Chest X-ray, PA view. Patient: 60 years old, sex M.
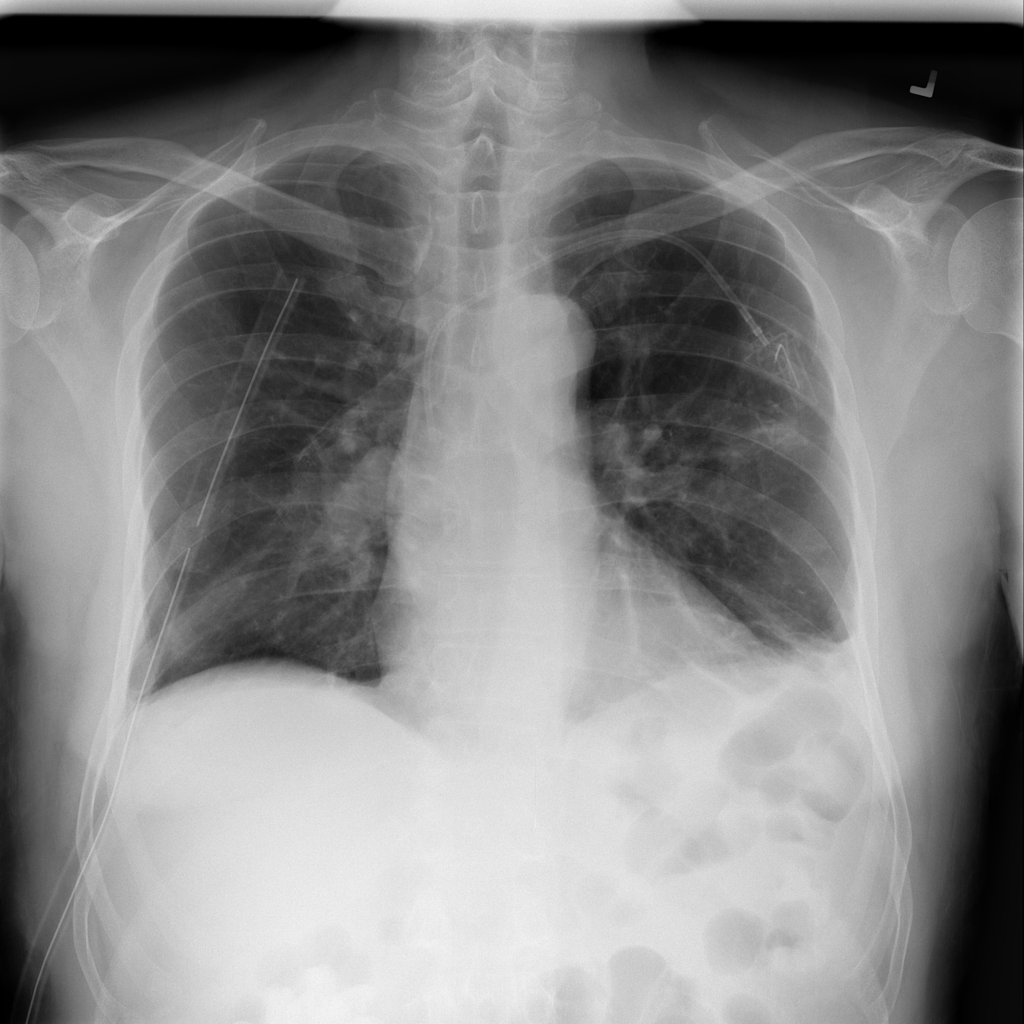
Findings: Atelectasis, Infiltration, Pleural_Thickening